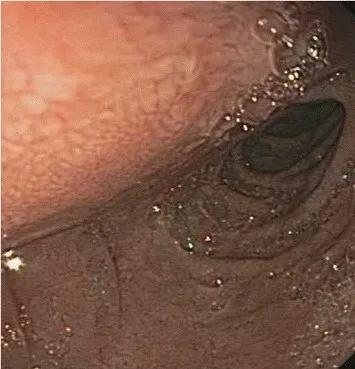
Duodenal bulb extrinsic compression from WOPN.
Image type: endoscopy (airway_endoscopy)